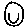
Label: smiley face